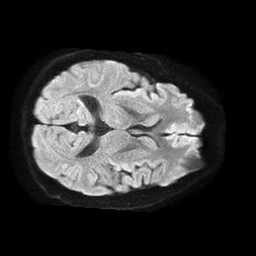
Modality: TRACE
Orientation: axial
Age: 42
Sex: male
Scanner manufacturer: philips
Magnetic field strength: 1.5 T
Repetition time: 4.6 s
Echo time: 0.08631 s